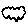
Label: cloud